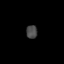
Tissue: lung
Cell type: Endothelial cells
Senescence score: 0.5527
Nuclear area (px): 146
Mean DAPI intensity: 72.034